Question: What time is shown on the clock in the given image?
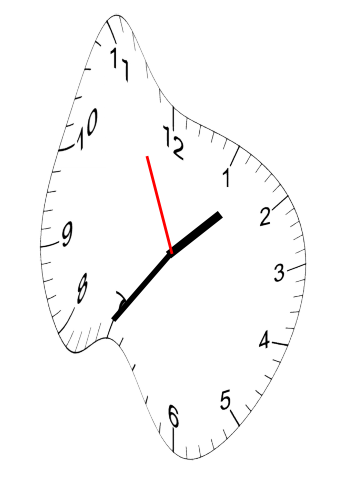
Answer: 01:35:56